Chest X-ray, AP view. Patient: 59 years old, sex M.
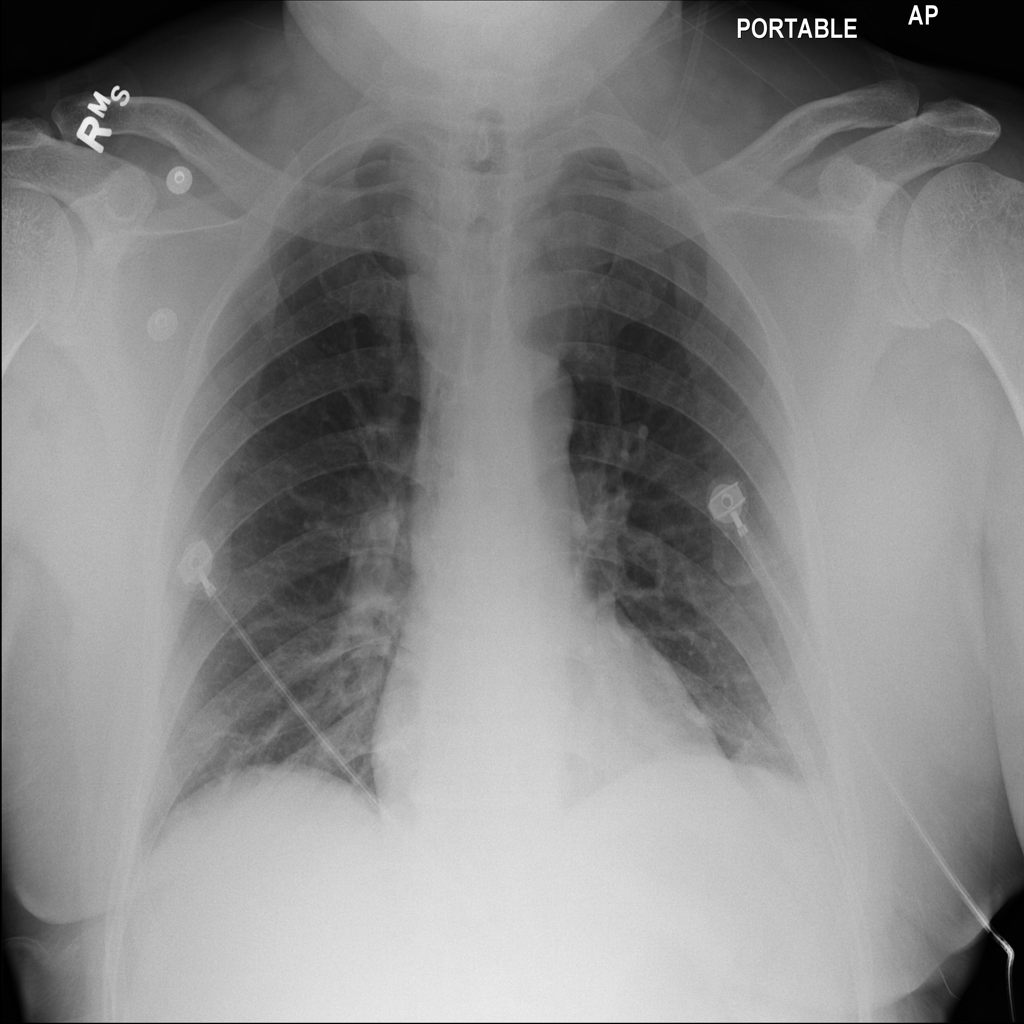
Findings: Atelectasis